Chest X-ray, AP view. Patient: 48 years old, sex F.
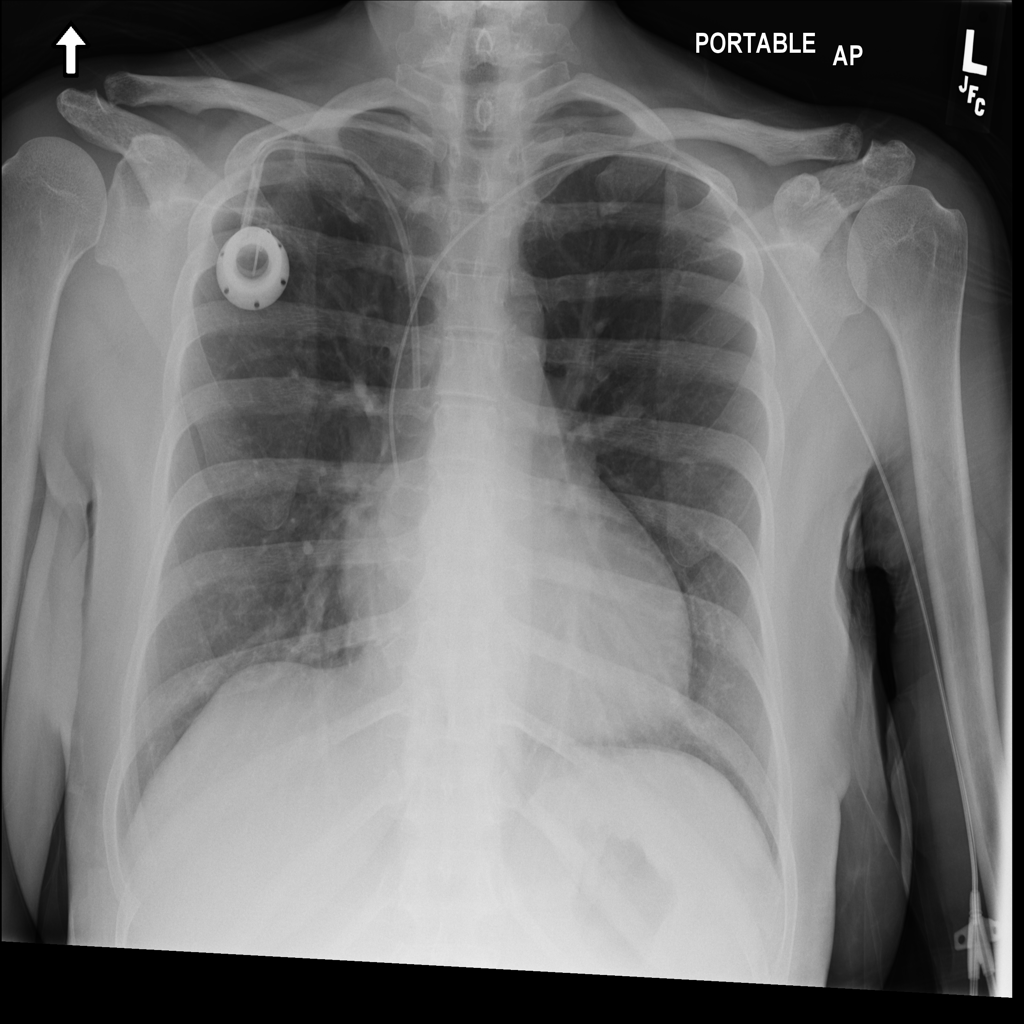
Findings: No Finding